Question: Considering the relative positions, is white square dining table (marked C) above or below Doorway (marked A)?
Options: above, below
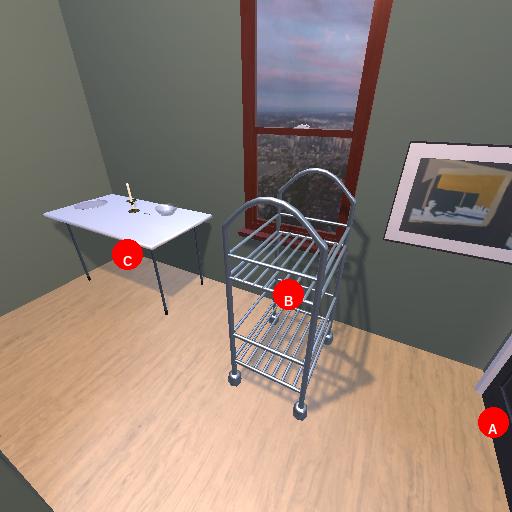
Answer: above